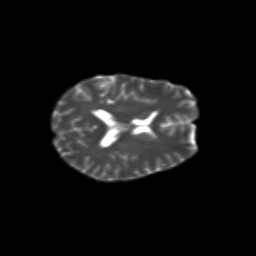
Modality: T2w
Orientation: axial
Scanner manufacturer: siemens
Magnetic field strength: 3 T
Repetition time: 9.2 s
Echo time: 0.084 s